Aerial crown-view tile of a tropical tree (Barro Colorado Island, Panama), acquired 20250217:
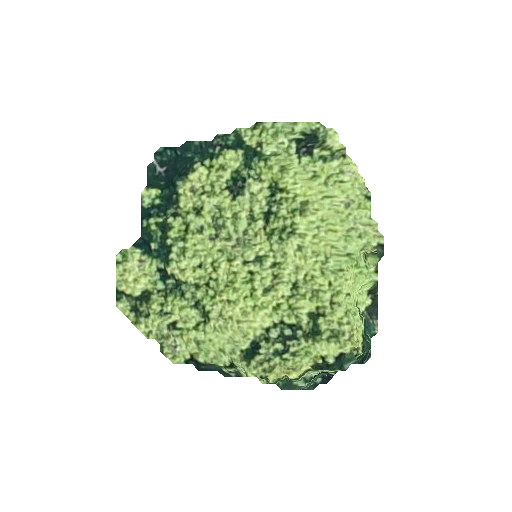
Species: Virola surinamensis
GBIF accepted scientific name: Virola surinamensis
Crown area: 81.631 m²